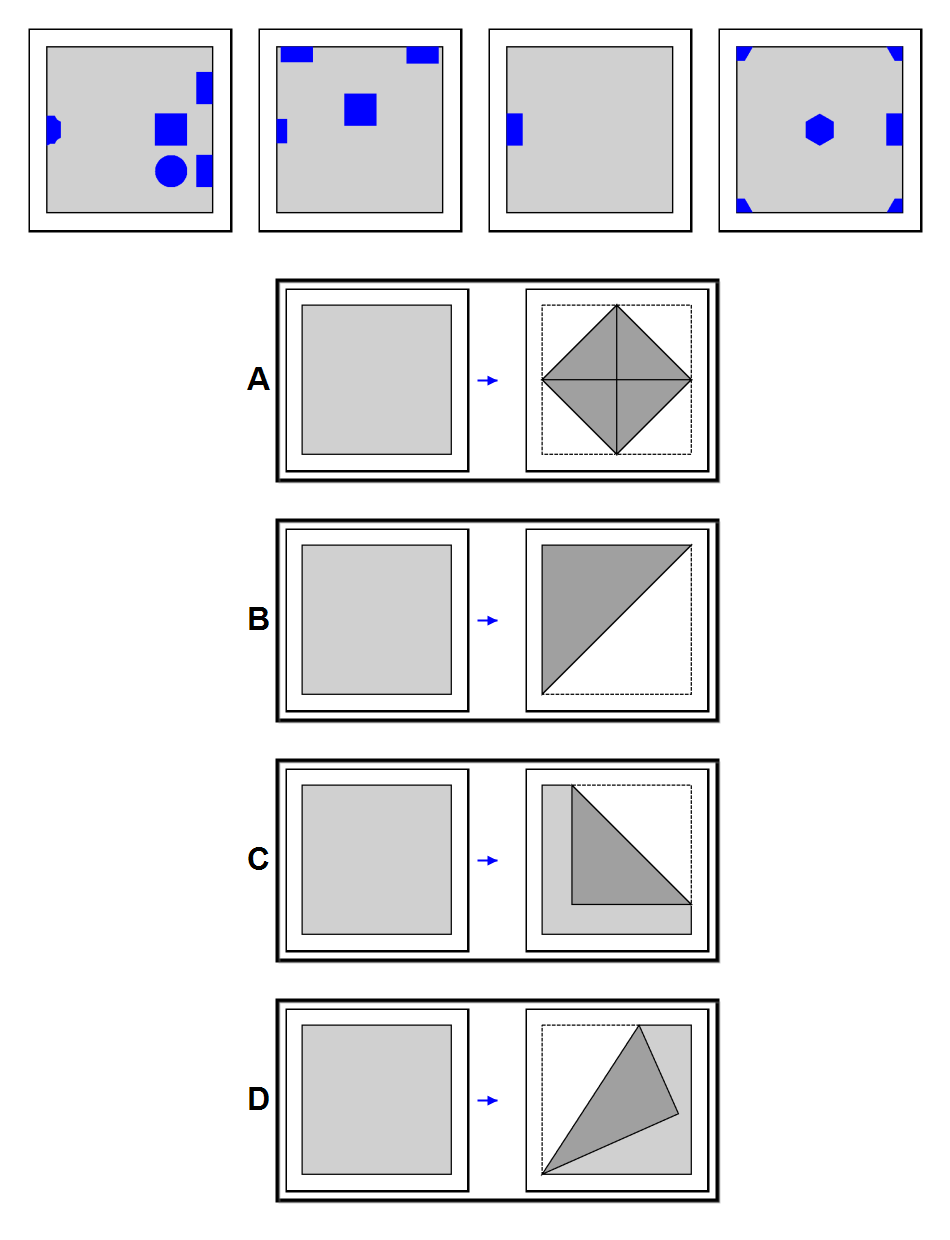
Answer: A